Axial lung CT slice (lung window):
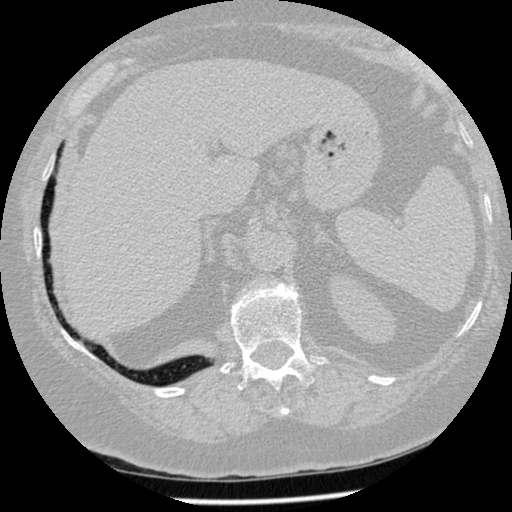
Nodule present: no